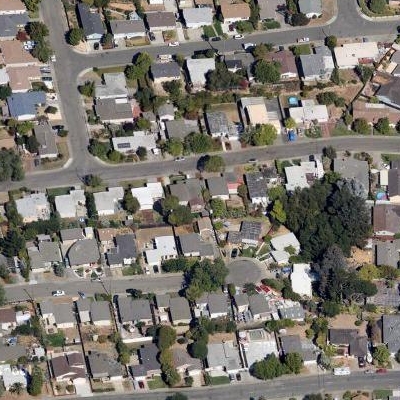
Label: Resident